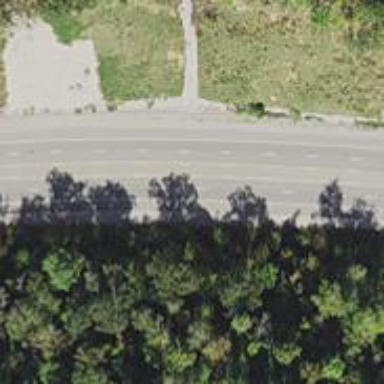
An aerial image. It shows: Abandoned railway next to trunk highway.